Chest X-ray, PA view. Patient: 66 years old, sex M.
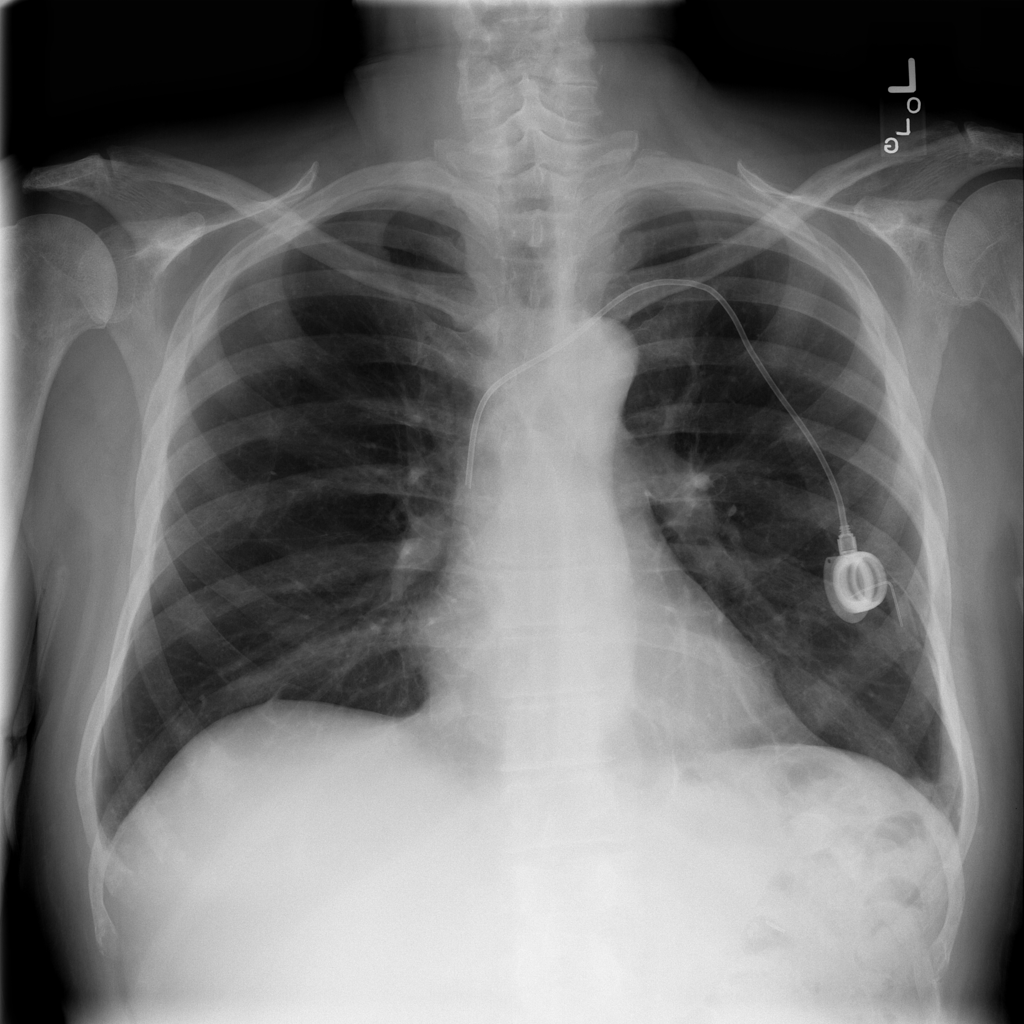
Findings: No Finding